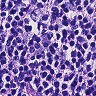
Metastatic tissue present: no